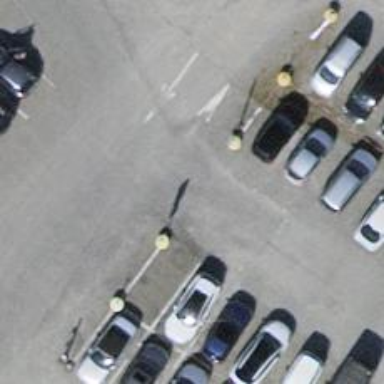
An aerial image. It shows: Parking aisle with fine gravel surface.